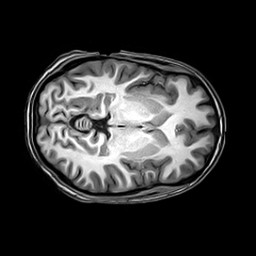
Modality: T1w
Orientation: axial
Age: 26
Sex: female